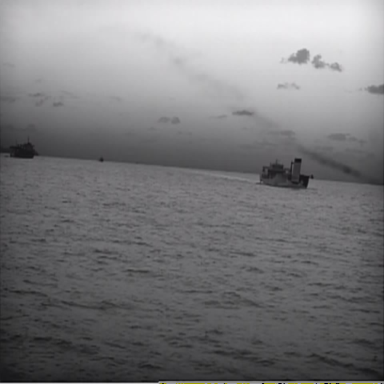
There are two liners in the infrared image.